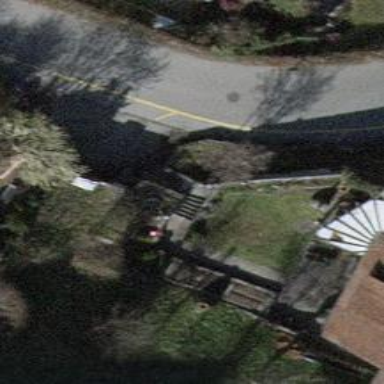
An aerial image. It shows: Retaining wall.